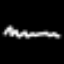
Label: squiggle